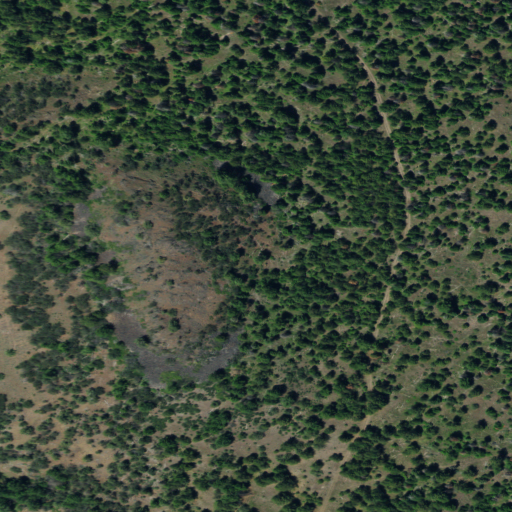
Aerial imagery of mountain in Oregon named Monroe Roughs containing evergreen forest, shrub, and grassland